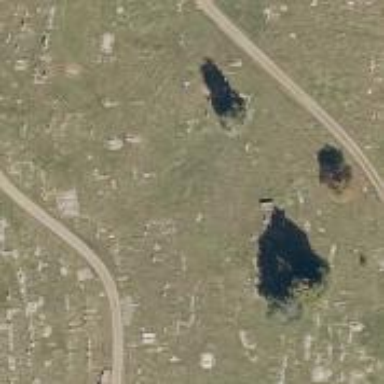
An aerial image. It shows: Graveyard used as cemetery.